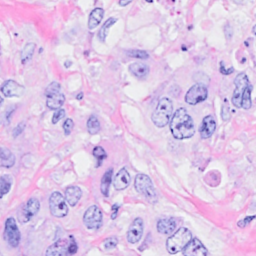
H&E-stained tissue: Breast